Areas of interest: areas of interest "Flower, Bird, Fish, and Insect Market"
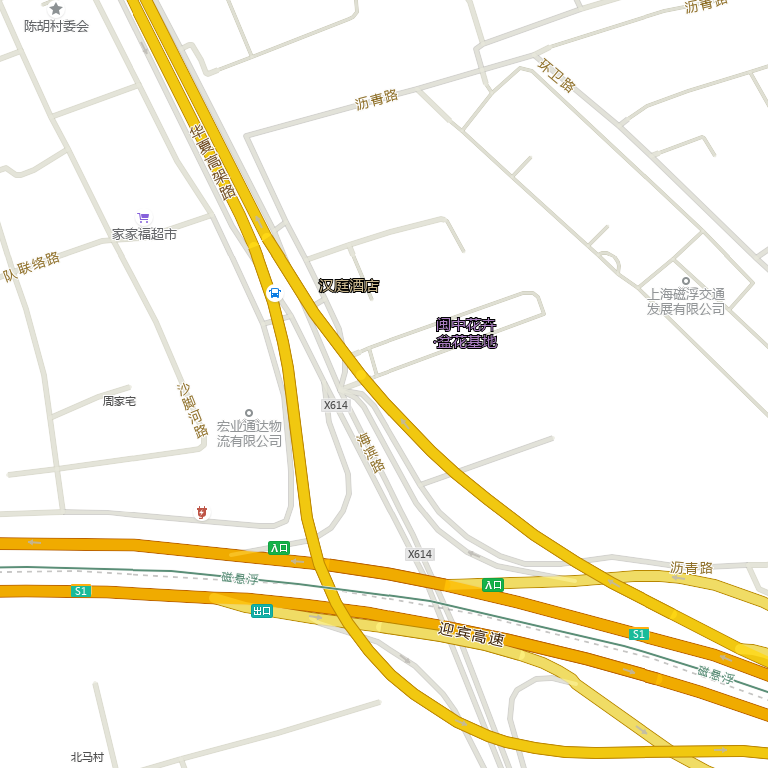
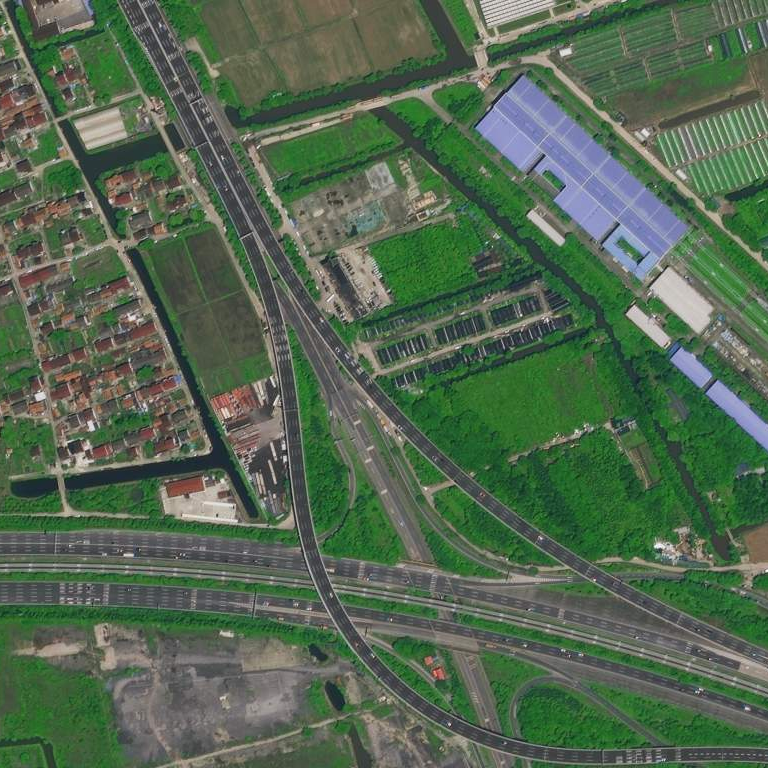